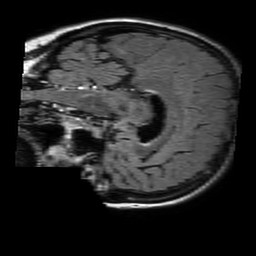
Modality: FLAIR
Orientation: sagittal
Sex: female
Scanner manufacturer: philips
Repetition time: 11 s
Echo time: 0.125 s